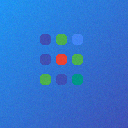
Screen state: on